Interaction volume radius: 5 \u00c5
Interaction volume height: 45 \u00c5
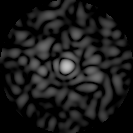
Disorder parameter: 0.8736